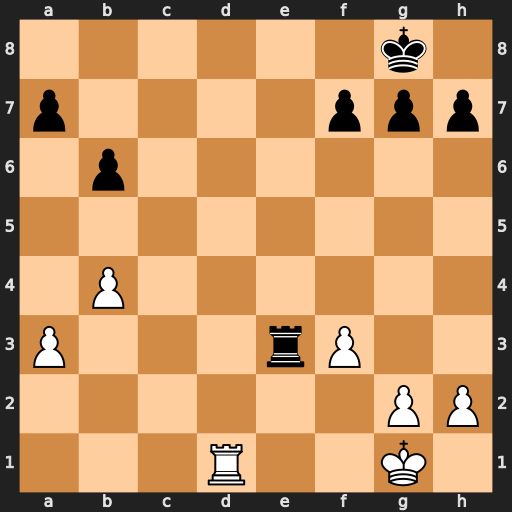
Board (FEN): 6k1/p4ppp/1p6/8/1P6/P3rP2/6PP/3R2K1
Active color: w
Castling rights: -
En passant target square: -
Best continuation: Rd8+ Re8 Rxe8#